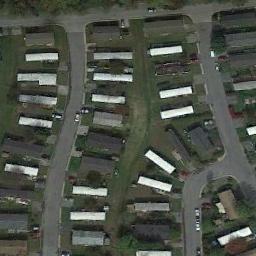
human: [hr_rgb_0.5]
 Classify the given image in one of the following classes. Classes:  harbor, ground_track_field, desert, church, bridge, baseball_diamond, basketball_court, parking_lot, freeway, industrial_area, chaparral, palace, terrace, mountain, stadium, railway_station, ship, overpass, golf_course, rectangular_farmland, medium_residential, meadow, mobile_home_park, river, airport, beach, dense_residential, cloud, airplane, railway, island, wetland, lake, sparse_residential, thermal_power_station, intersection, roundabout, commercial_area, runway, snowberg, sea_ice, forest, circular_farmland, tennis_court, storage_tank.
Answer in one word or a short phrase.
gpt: mobile_home_park